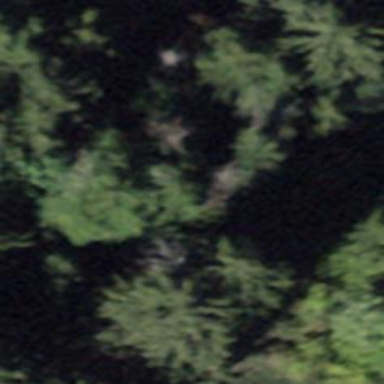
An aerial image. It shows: Forest area.